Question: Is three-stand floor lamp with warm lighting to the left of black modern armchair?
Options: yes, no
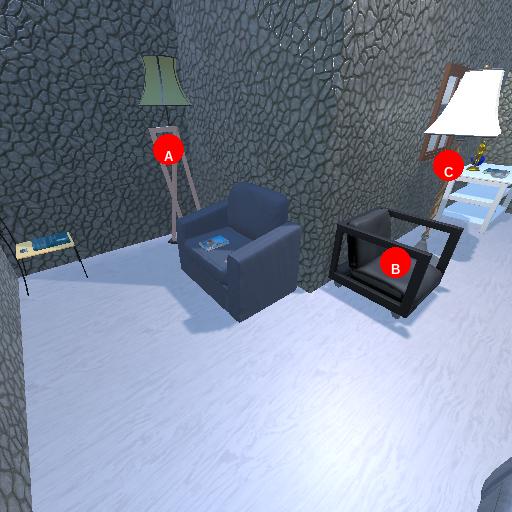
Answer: yes